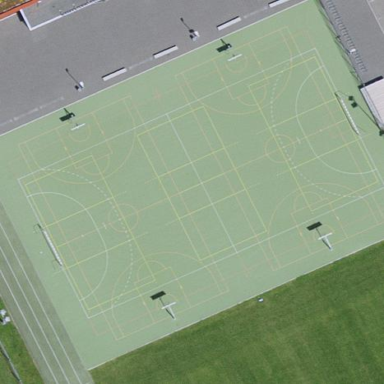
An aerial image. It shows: Multi-sport pitch on leisure land.